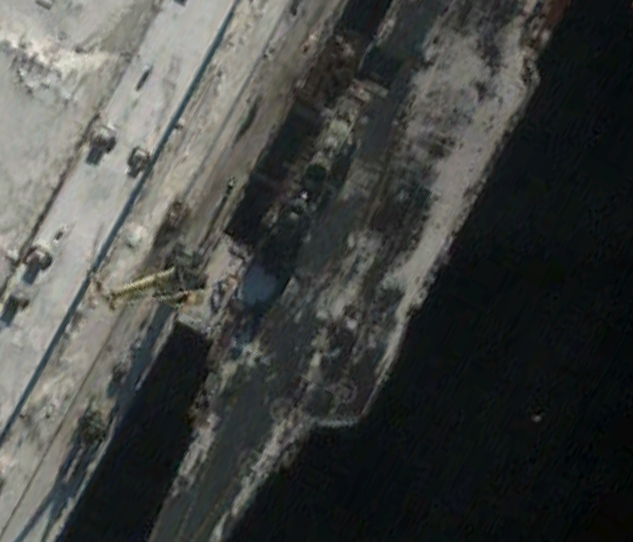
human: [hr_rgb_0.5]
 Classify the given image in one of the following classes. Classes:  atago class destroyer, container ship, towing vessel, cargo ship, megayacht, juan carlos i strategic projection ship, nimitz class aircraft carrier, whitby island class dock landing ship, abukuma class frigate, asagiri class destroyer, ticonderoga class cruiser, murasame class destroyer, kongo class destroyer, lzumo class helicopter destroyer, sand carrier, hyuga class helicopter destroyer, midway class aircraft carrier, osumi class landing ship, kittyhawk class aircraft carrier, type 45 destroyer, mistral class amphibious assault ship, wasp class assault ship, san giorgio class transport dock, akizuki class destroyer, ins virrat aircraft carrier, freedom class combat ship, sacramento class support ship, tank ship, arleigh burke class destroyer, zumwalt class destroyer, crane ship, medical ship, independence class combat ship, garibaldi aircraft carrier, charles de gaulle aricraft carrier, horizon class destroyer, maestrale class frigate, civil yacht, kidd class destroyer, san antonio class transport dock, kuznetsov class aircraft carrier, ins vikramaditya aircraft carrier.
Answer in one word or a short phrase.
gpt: Kuznetsov class aircraft carrier